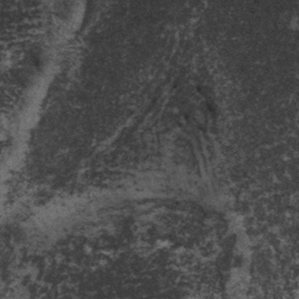
Label: frost